Field crop: tomato
Growth stage: 2
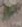
Species: solanum